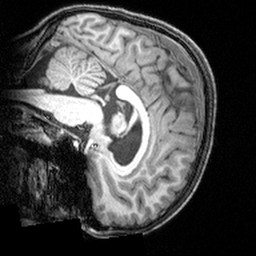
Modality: T1w
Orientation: sagittal
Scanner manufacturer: siemens
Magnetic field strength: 3 T
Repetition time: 1.9 s
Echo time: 0.00397 s